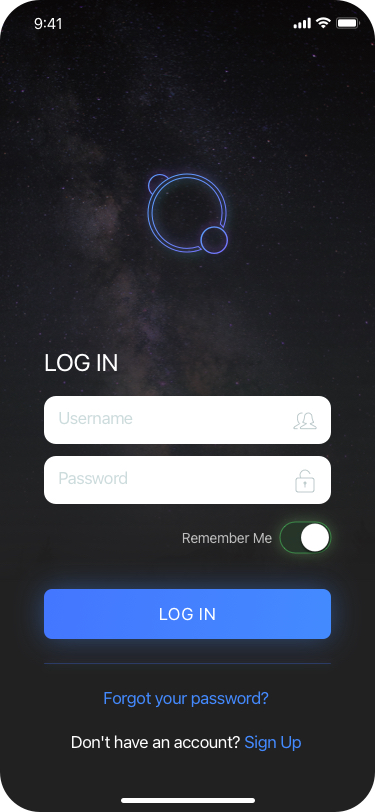
Text in this UI design:
Don't have an account? Sign Up
Forgot your password?
LOG IN